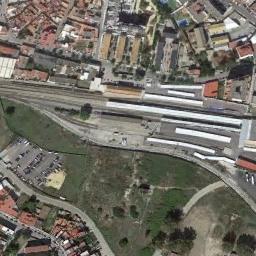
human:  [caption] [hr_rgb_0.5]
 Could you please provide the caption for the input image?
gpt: There is a railway station between the city and the woodland .

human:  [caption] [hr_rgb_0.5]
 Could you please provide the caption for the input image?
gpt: The railway station is next to some buildings and grass .

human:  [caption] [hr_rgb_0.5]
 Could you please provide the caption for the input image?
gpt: The railway station has some railways and buildings and a lawn is next to the railway station .

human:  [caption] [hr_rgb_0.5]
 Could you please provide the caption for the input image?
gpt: There are many buildings beside the railway station .

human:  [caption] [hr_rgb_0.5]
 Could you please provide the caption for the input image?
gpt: There are many buildings and a green meadow beside the railway station .